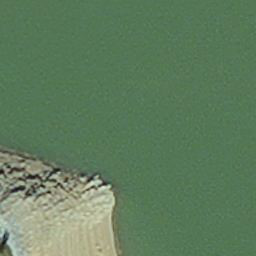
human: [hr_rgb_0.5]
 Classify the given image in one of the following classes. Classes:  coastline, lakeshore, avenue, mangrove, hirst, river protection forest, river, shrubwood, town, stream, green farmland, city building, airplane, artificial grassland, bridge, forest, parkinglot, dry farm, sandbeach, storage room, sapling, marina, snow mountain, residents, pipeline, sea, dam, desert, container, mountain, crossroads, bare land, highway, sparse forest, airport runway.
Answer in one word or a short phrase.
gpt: hirst